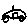
Label: car